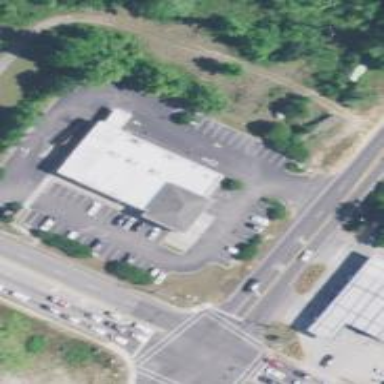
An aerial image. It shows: Building that is pharmacy providing healthcare services.